Question: I am developing one facebook application, which i hav to use in my project to fetch images from user's account,

Now everything is working fine, i am able to login, this window comes for the first time to asking for permission (allow), but it's only asking for "Access my basic information"
I want to ask u , how to make it access "Access my photos and videos", coz when the application will ask for this second permission, then only i'll b able to fetch the images from someone's account in to my flex application
If any one for you has devloped the same application , so please mail me the project archive, coz ma project is about to deliver, and this thing is stopping it
Thanx in advance
Ankur
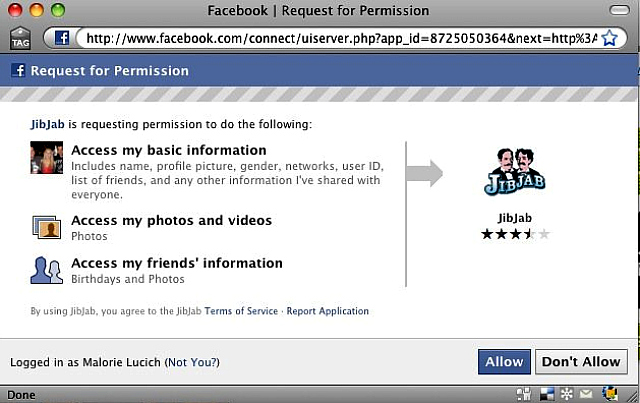
Answer: check this <URL> , basically you will need to add user_photos in your permission array and pass it to the request, btw what are you using at your backend ?? php ??